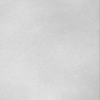
Label: dusty